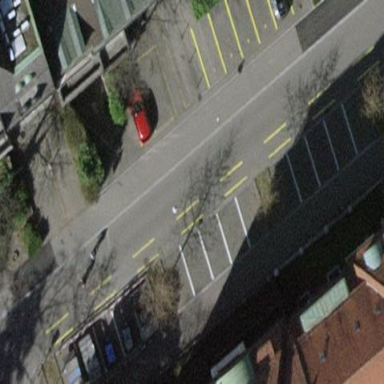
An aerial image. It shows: Street side parking area.